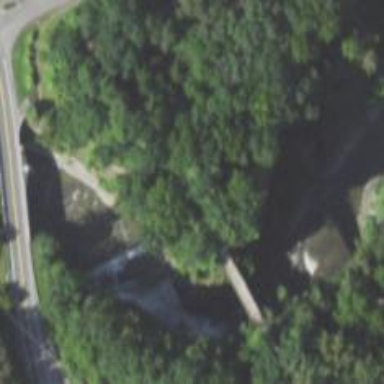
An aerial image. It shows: Footway bridge.